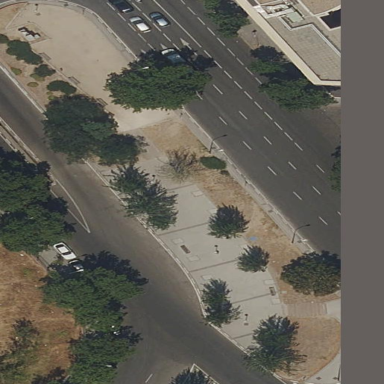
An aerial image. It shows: Pedestrian road.